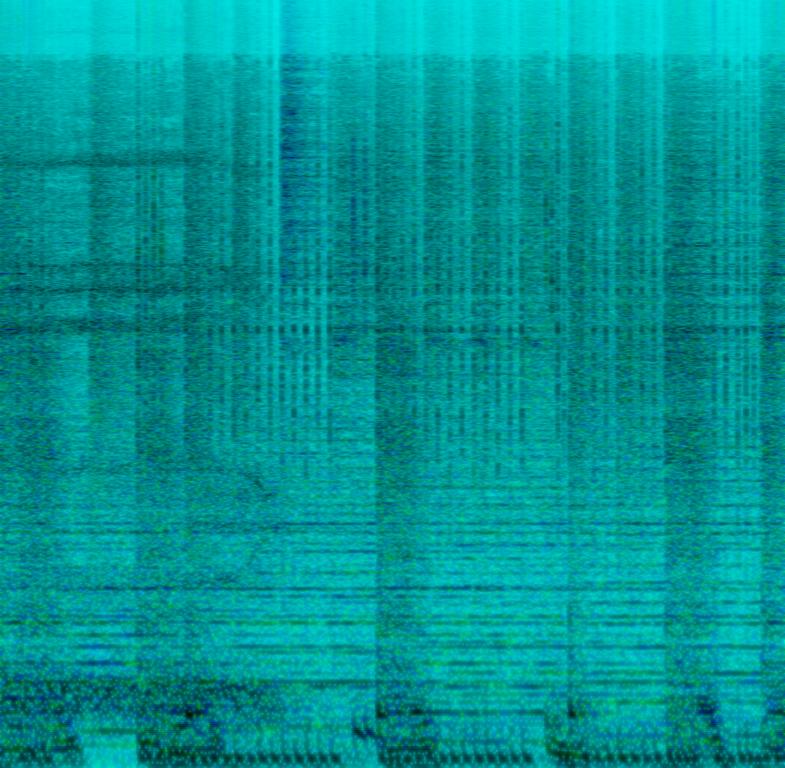
This music is an aggressive instrumental. The tempo is fast with hard hitting, vigorous drumming, keyboard harmony and synthesiser arrangements with siren sounds and a menacing, deep growl. The music is angry, aggressive, passionate, extreme,scary, sinister, suspenseful, gothic , hostile, belligerent, violent and combative. This music is Death metal/Death Core.